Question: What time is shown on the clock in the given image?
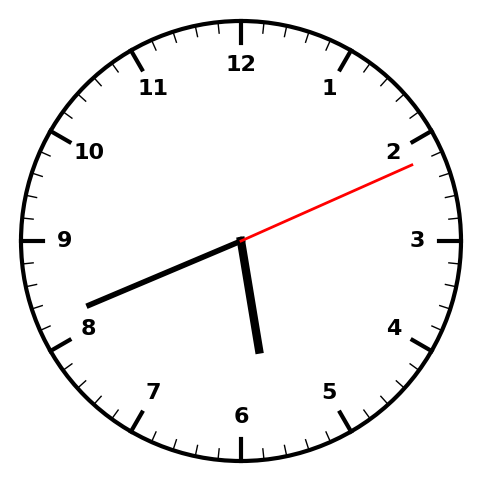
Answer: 05:41:11